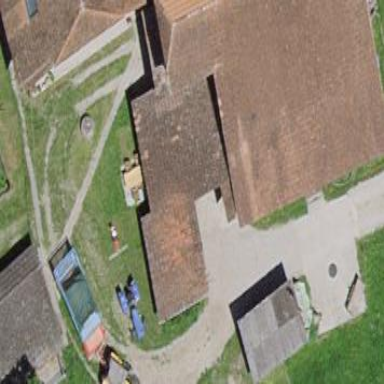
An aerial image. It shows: Rural barn.